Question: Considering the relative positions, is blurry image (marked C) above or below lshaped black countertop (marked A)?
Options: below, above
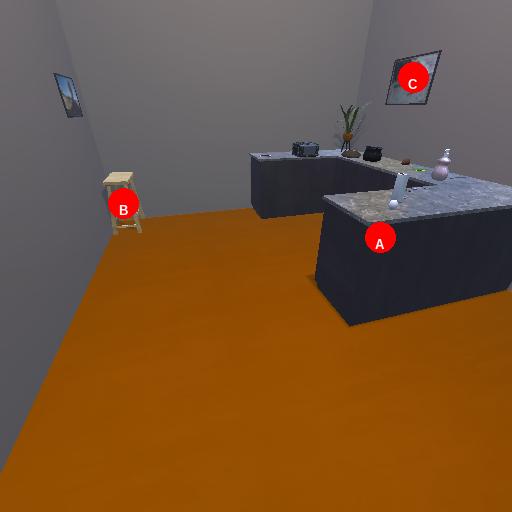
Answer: below